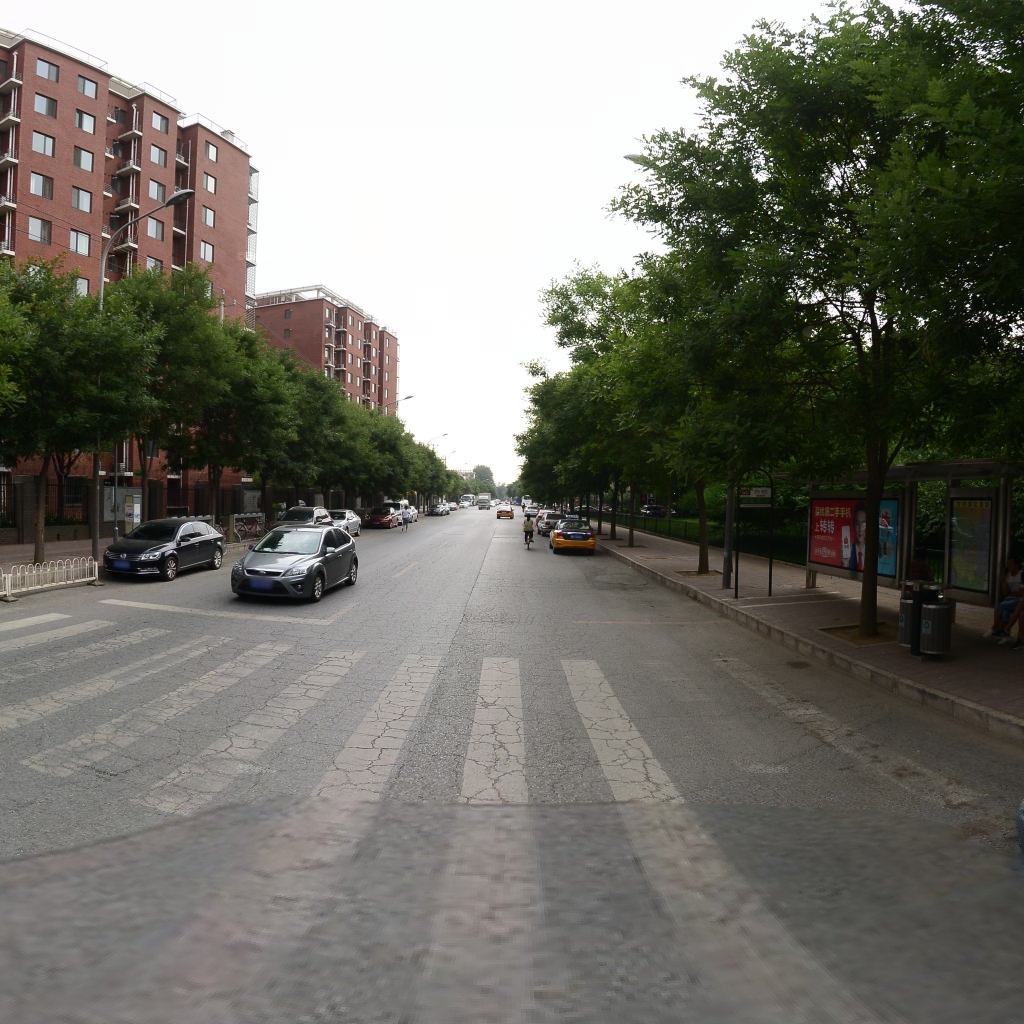
Region: Haidian
Road damage annotations: alligator crack